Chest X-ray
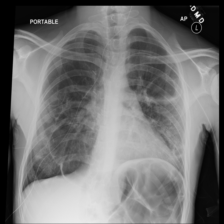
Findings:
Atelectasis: negative
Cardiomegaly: negative
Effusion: negative
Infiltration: negative
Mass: negative
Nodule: negative
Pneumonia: negative
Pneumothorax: negative
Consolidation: negative
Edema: negative
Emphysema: negative
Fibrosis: negative
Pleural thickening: negative
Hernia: negative